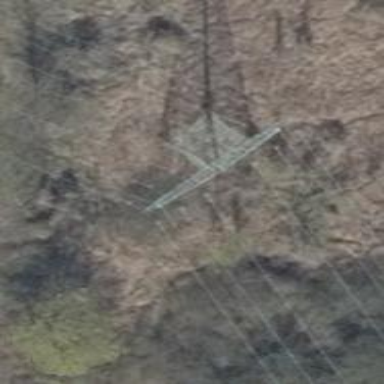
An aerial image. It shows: Towering power structure.